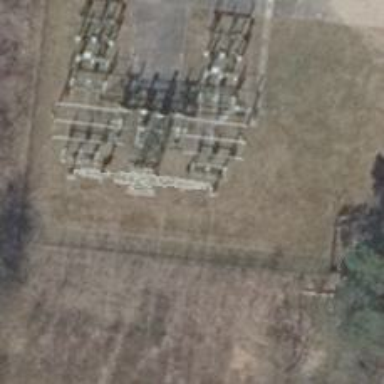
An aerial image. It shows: Power line with three cables.